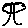
Label: tree